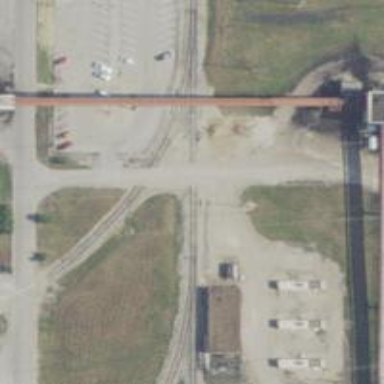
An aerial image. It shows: Level crossing along the railway.